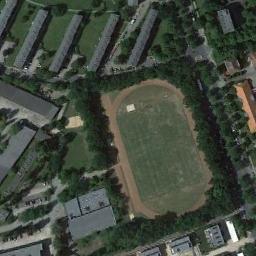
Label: ground_track_field